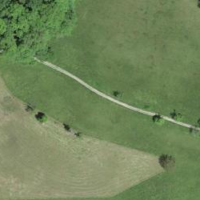
EUNIS habitat code: 24
Species observed at this site:
Cruciata laevipes
Geranium pyrenaicum